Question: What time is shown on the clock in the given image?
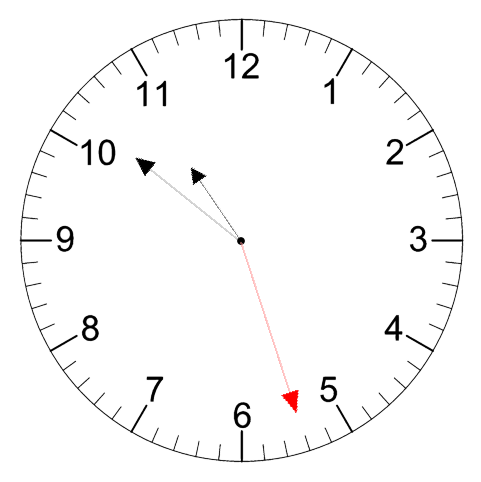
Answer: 10:51:27